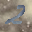
Label: 2